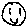
Label: smiley face